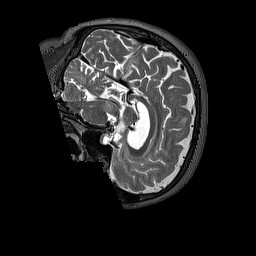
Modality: T2w
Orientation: sagittal
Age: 58
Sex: female
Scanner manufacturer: siemens
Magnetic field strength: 3 T
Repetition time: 3.2 s
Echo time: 0.567 s